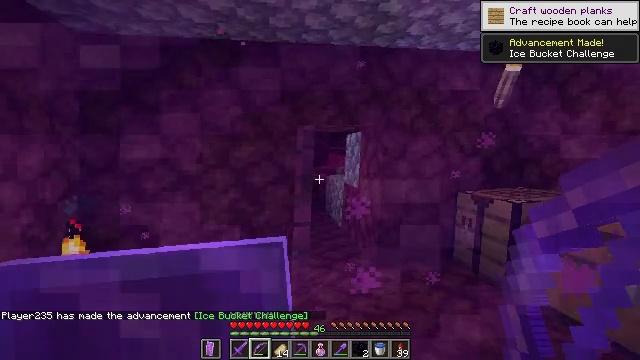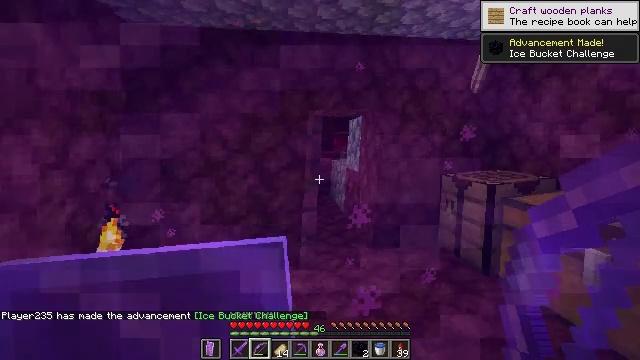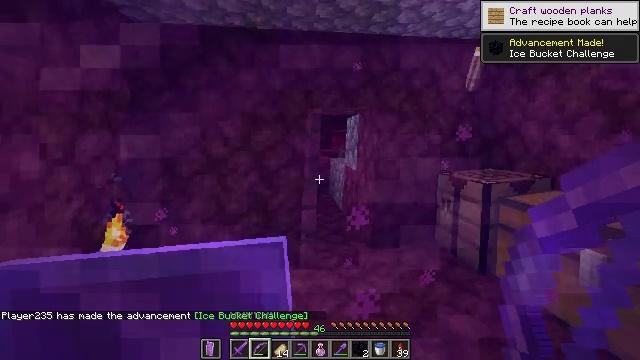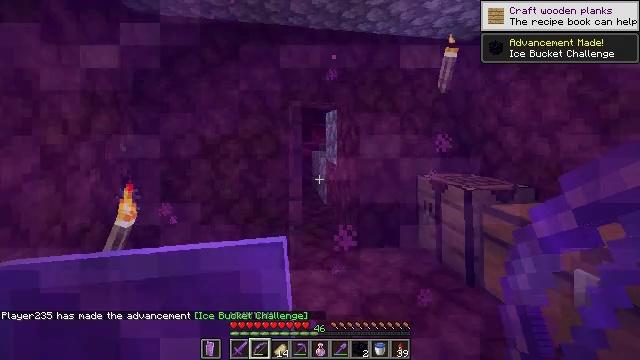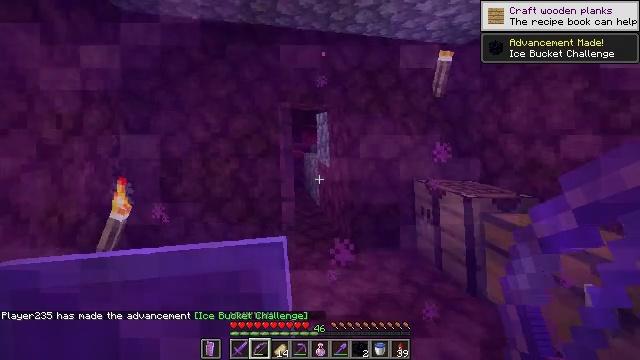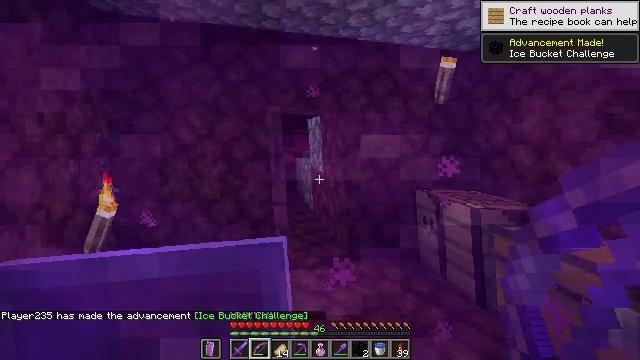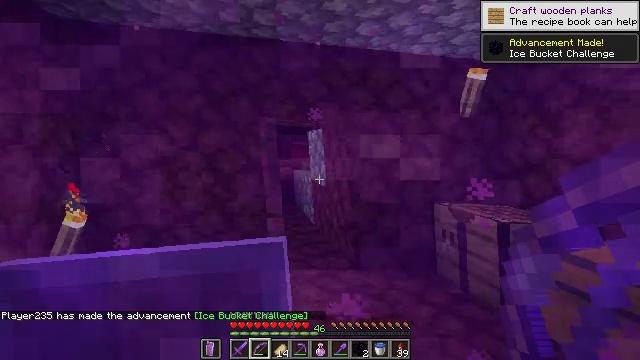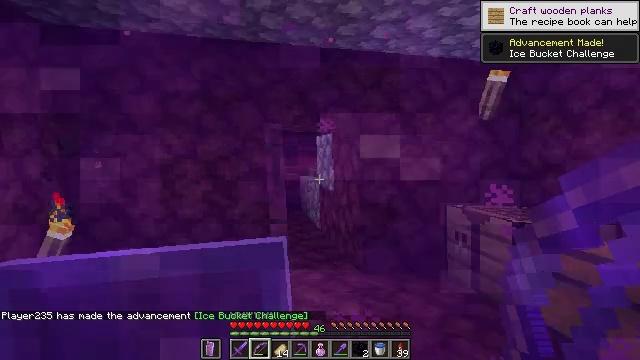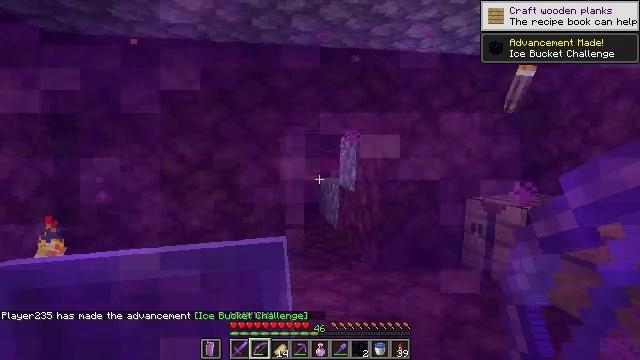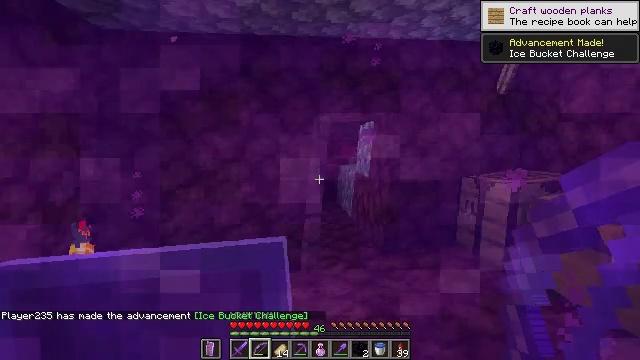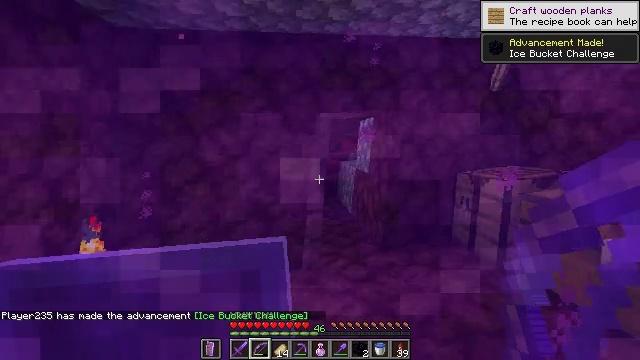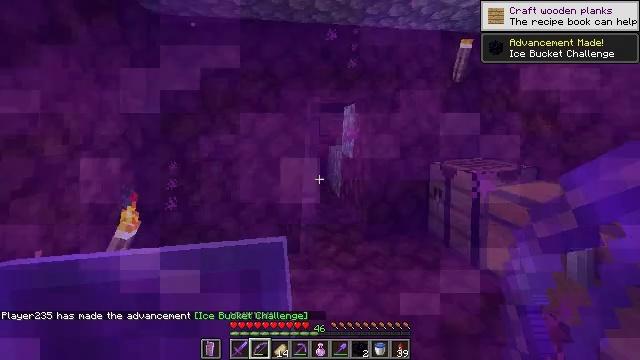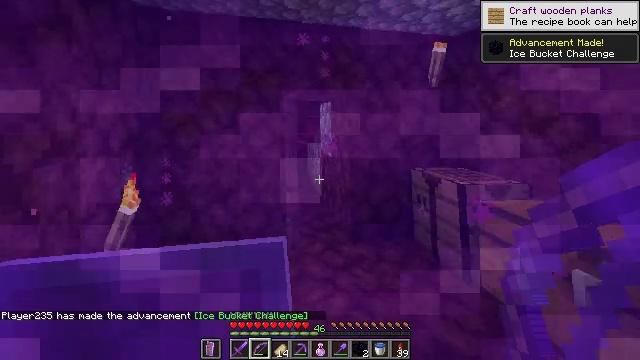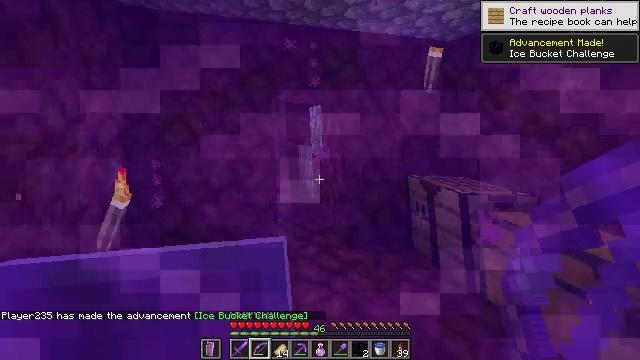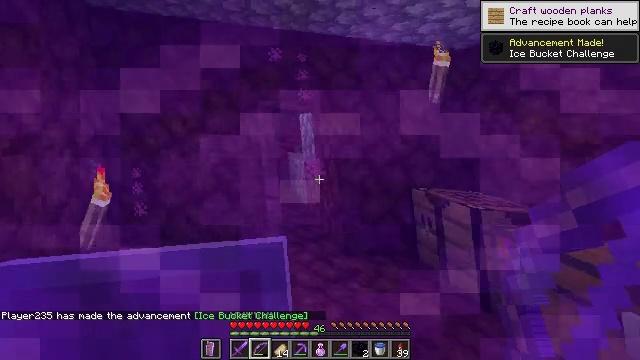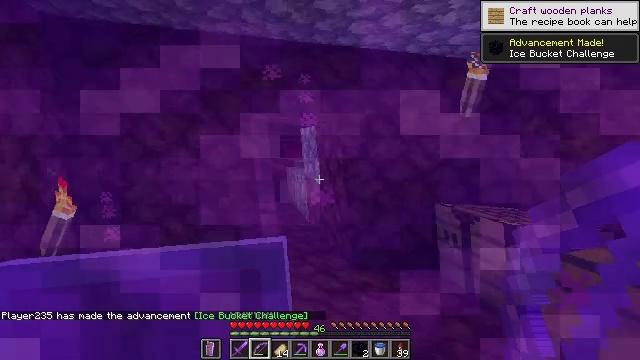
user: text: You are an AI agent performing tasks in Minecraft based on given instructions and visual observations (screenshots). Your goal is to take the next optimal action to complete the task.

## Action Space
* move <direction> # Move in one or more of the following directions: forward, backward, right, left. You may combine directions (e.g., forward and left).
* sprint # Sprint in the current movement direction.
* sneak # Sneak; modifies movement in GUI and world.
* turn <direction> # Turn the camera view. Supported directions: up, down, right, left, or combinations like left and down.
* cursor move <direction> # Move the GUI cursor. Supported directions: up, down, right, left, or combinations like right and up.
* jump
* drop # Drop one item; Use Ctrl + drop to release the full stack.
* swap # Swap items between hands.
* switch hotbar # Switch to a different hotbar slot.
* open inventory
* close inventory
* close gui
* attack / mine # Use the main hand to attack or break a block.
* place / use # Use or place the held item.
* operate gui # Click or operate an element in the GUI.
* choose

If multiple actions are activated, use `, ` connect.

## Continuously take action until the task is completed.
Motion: motion action
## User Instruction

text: craft item air
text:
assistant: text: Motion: no_op
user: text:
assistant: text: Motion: no_op
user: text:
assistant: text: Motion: no_op
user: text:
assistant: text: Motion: no_op
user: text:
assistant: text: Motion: no_op
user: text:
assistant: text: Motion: no_op
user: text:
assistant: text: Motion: no_op
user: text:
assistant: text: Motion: no_op
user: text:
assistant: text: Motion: no_op
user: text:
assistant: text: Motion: no_op
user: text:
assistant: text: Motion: no_op
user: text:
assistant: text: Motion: no_op
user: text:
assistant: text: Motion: no_op
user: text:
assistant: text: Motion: no_op
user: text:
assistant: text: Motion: no_op
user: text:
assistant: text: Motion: no_op
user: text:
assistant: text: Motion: no_op
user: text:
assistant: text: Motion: no_op
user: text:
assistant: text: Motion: no_op
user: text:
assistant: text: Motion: no_op
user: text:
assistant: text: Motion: no_op
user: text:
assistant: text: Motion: no_op
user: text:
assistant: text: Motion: no_op
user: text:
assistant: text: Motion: no_op
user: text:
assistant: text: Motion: no_op
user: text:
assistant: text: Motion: no_op
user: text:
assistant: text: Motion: no_op
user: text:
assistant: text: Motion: no_op
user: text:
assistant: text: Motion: no_op
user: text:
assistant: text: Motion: no_op